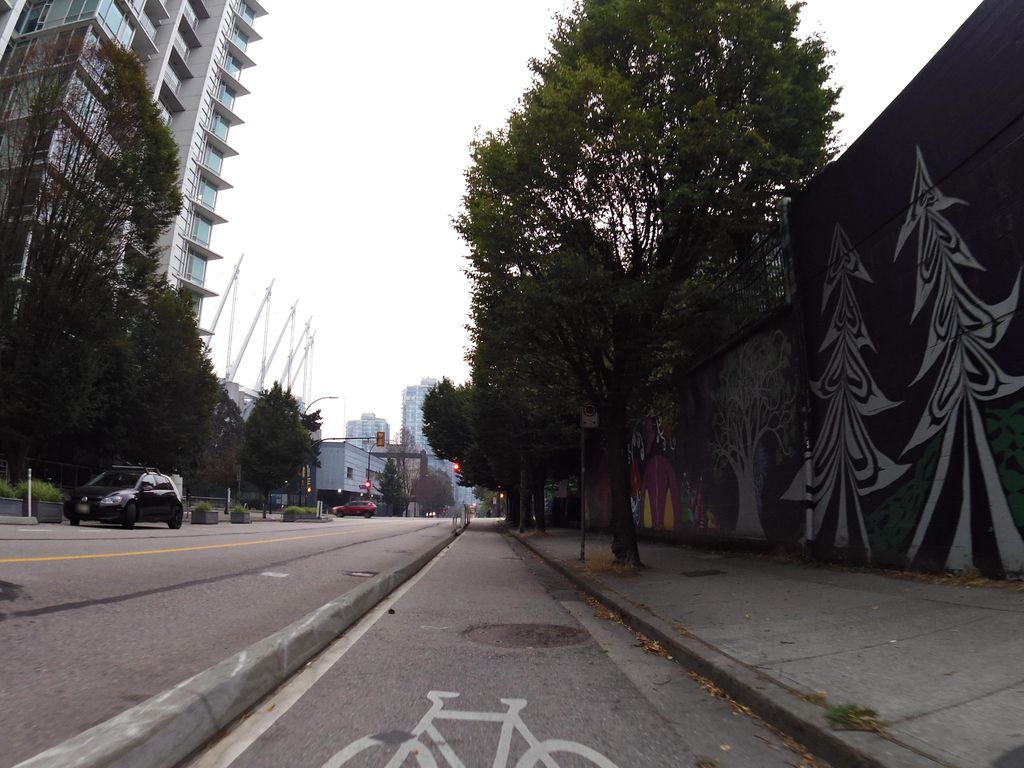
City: vancouver